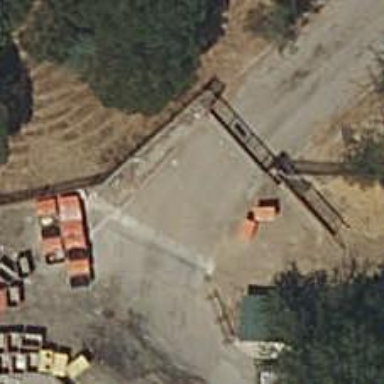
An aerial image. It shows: Gate.